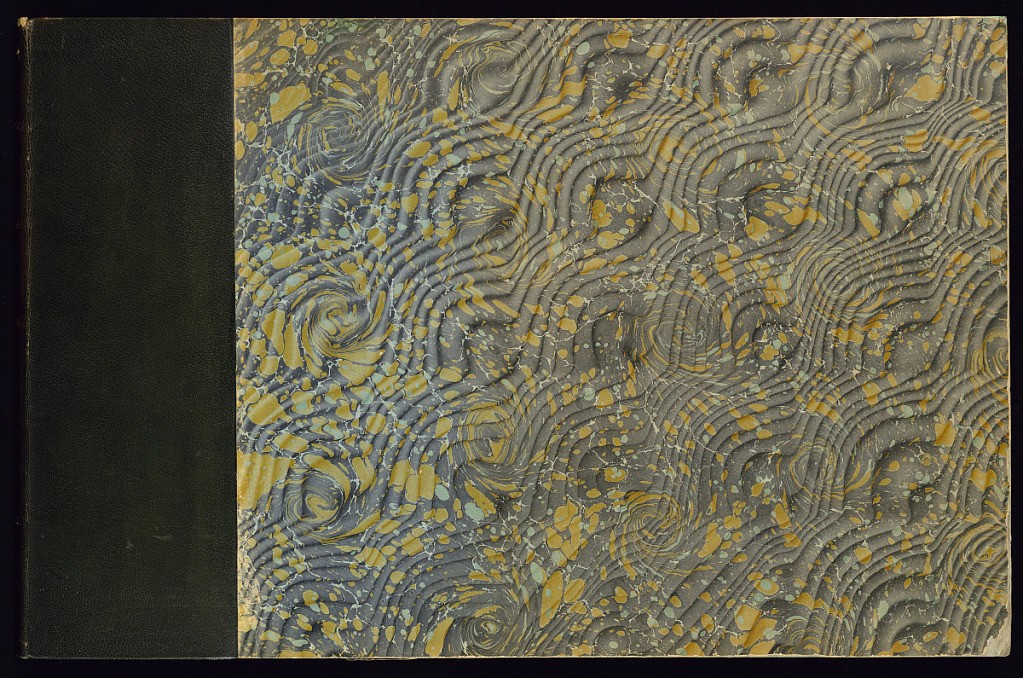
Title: Album of Headpieces from Charles-François Saint-Lambert’s Les Saisons, Poëme
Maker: Pierre-Philippe Choffard, French, 1730–1809
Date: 1769–75
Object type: Album
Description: Album of headpieces from an edition of Les Saisons, Poëme by Charles-François Saint-Lambert representing the four seasons. Each headpiece features roundels or medallions, zodiac signs, and attributes related to each season. The plates are titled and signed. Quarter green leather binding with marbled papers and marbled endleaves. 'Choffard' lettered in gold on spine.